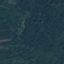
Label: Forest